Interaction volume radius: 10 \u00c5
Interaction volume height: 15 \u00c5
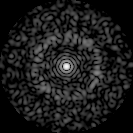
Disorder parameter: 0.856